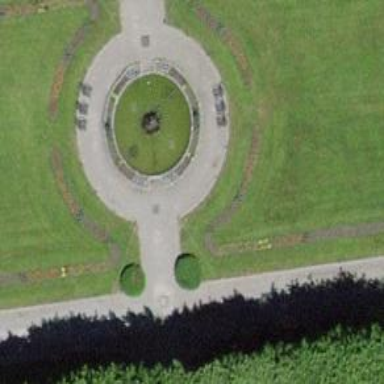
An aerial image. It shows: Beautiful fountain.